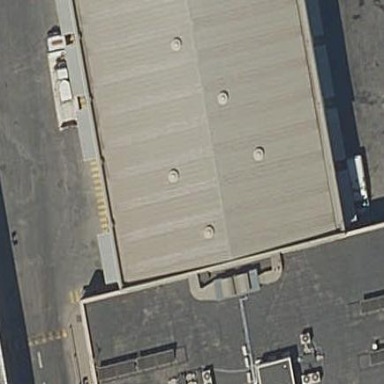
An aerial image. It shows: Industrial building.